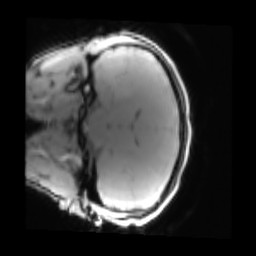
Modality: PDw
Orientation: coronal
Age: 13
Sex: female
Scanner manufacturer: siemens
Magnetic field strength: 3 T
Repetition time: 0.25 s
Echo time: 0.00103 s